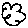
Label: cloud